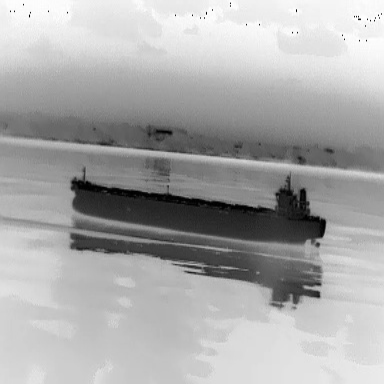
There is a liner in the infrared image.